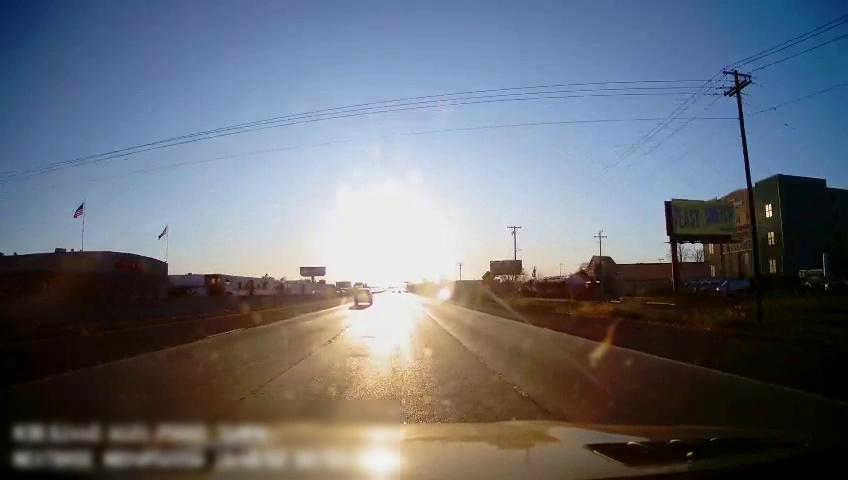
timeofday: Day
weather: Sunny
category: Drivable Space
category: Vehicles | SUV
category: Lanes | Alternate Lane
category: Lanes | Alternate Lane
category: Lanes | Current Lane
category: Lanes | Current Lane
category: Lanes | Alternate Lane
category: Traffic | Signs